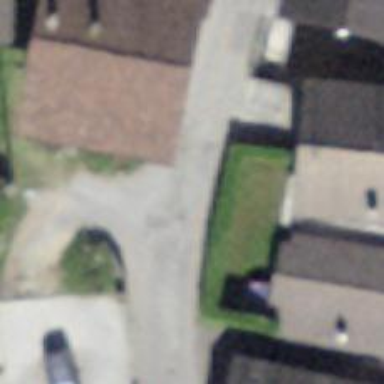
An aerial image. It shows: Residential road with asphalt surface and no sidewalks.